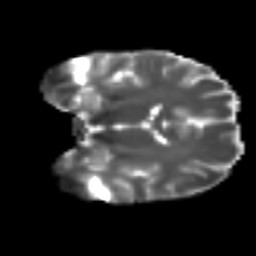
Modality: T2w
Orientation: coronal
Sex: female
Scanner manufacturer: ge
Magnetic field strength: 3 T
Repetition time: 7 s
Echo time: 0.08 s